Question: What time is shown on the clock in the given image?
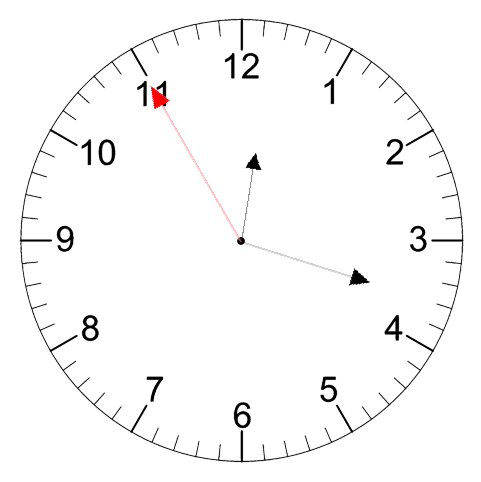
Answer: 12:17:55